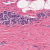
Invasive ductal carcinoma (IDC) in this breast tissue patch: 0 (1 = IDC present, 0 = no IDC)